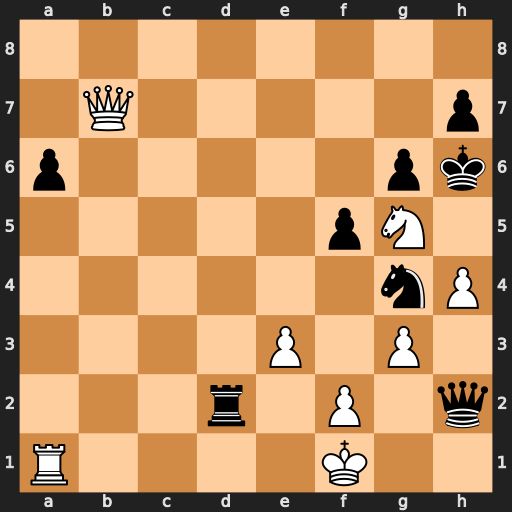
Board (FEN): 8/1Q5p/p5pk/5pN1/6nP/4P1P1/3r1P1q/R4K2
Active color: w
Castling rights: -
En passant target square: -
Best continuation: Qxh7#